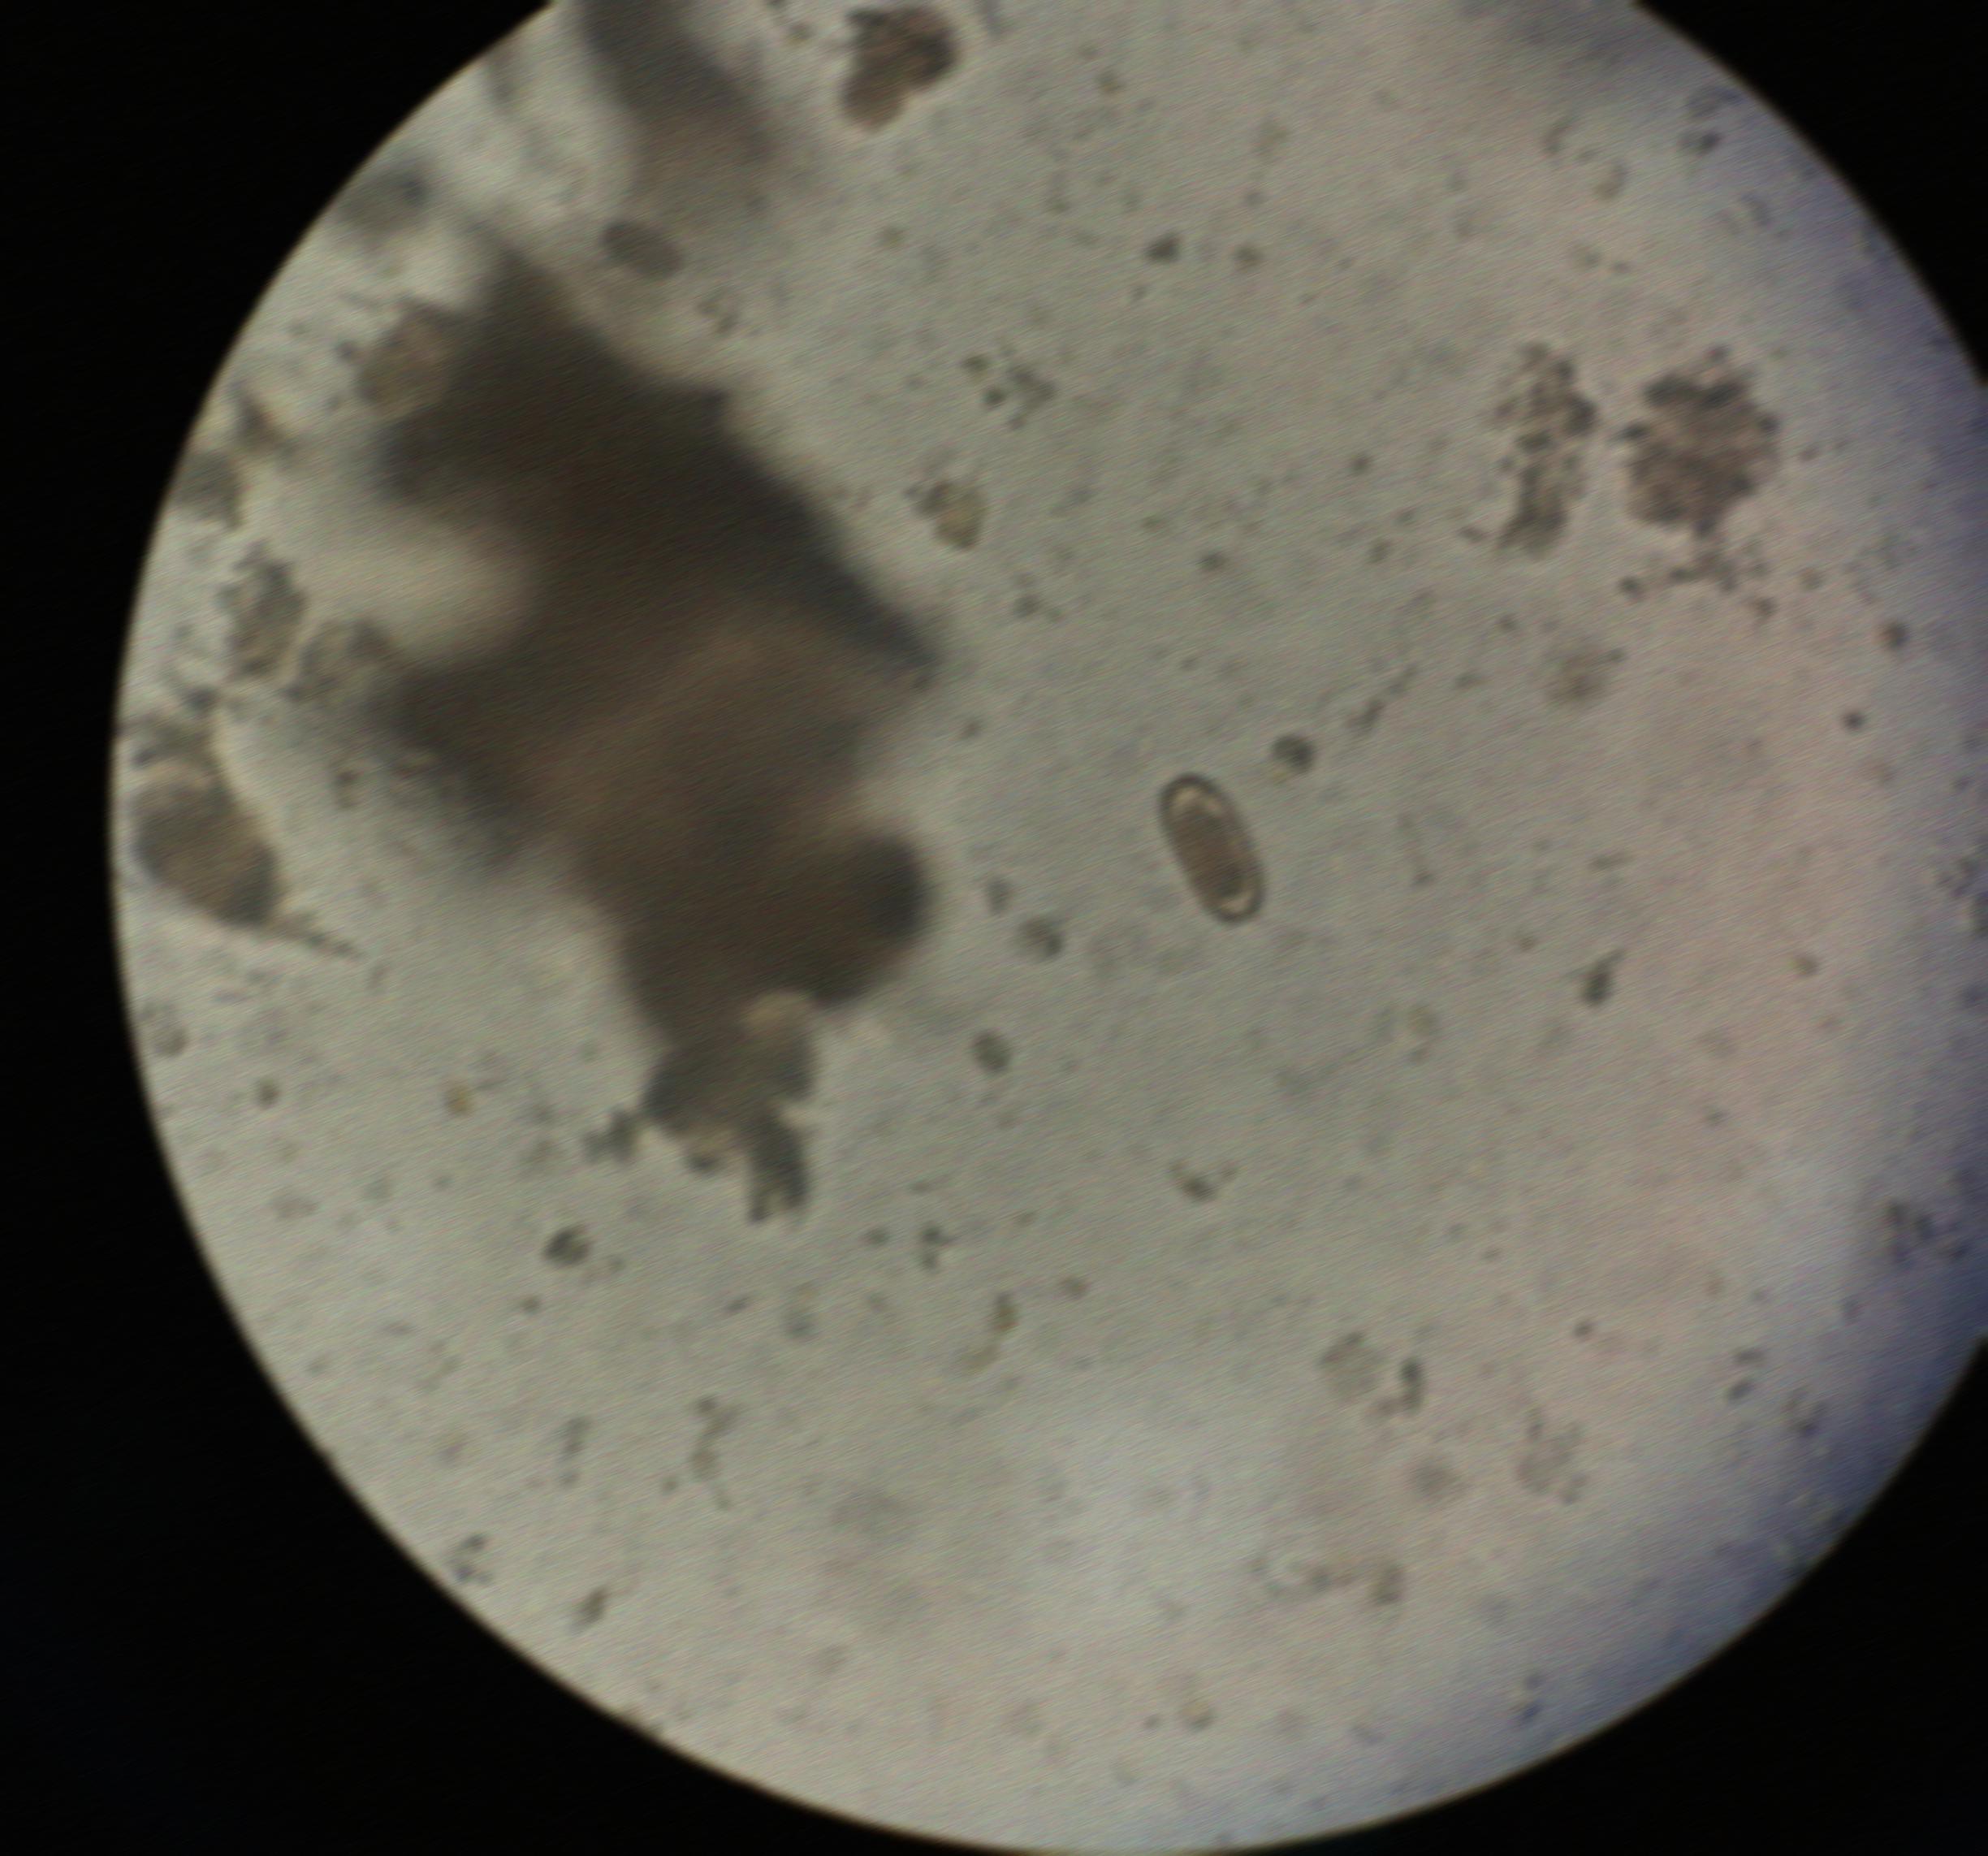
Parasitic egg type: Capillaria philippinensis